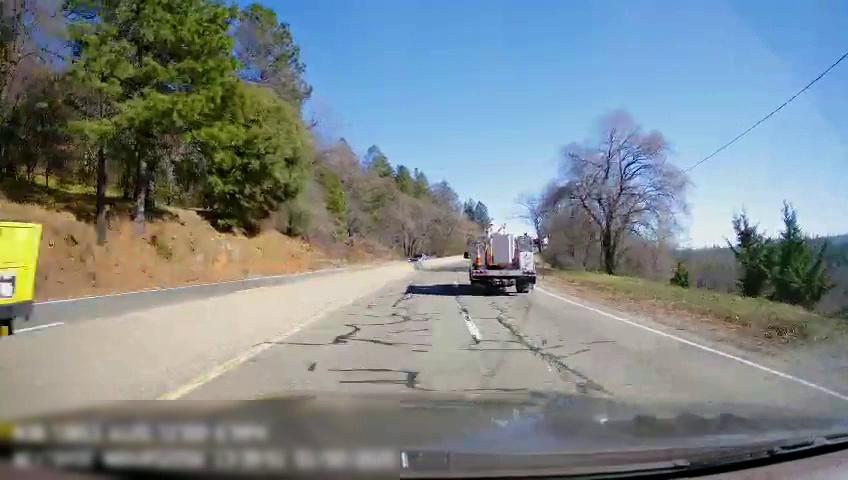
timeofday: Day
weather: Sunny
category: Drivable Space
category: Drivable Space
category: Vehicles | Truck
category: Vehicles | Car
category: Vehicles | Truck
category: Lanes | Opposite Lane
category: Lanes | Opposite Lane
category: Lanes | Current Lane
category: Lanes | Current Lane
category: Lanes | Alternate Lane